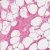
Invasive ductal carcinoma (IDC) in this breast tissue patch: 0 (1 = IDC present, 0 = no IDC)